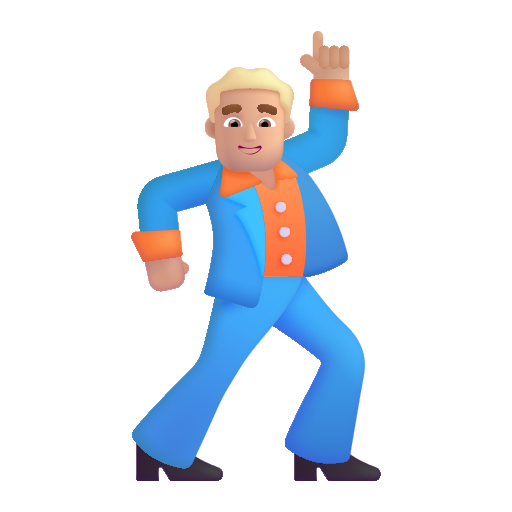
man dancing color  light